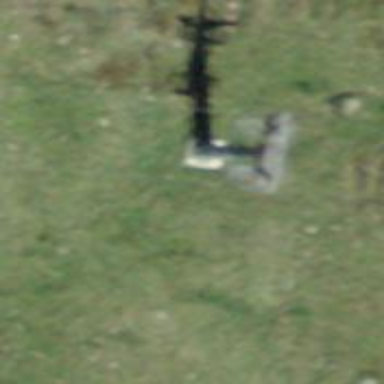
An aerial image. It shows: Pylon used for aerialway.